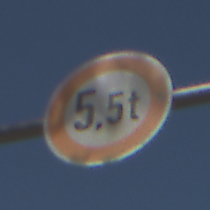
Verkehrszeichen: TatsaechlicheMasse
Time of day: Midday
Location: Outdoor (Nature)
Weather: PartlyCloudy
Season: NotSpecified
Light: Natural